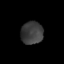
Tissue: lung
Cell type: Myeloid cells
Senescence score: 0.2031
Nuclear area (px): 495
Mean DAPI intensity: 60.57